Interaction volume radius: 5 \u00c5
Interaction volume height: 15 \u00c5
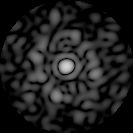
Disorder parameter: 0.8294